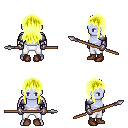
a pixel art fantasy rpg character, male body template, dark elf, purple skin, steel arm armor, white pants, gold unkempt hairstyle, metal gloves, brown shoes, spear, four views (front, back, left, right), 2x2 character sprite sheet, small pixel art, hard edges, no anti-aliasing